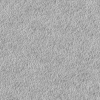
Atmospheric dust classification: not_dusty